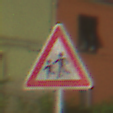
Verkehrszeichen: KinderRechts
Umgebung: Outdoor, Urban
Tageszeit: Night
Wetter: PartlyCloudy
Licht: Artificial
Jahreszeit: NotSpecified
Kontrast: HighContrast